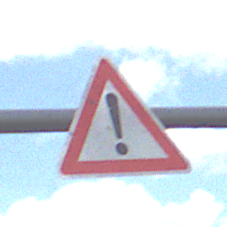
Verkehrszeichen: Gefahrenstelle
Umgebung: Outdoor, Nature
Tageszeit: Midday
Wetter: PartlyCloudy
Licht: Natural
Jahreszeit: NotSpecified
Kontrast: LowContrast